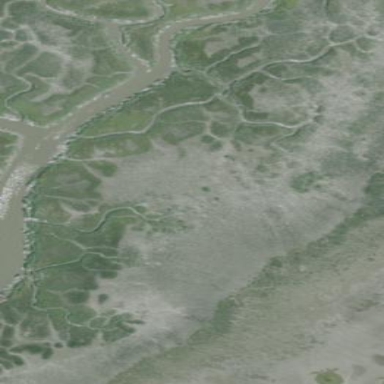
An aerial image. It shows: Saltmarsh wetland.